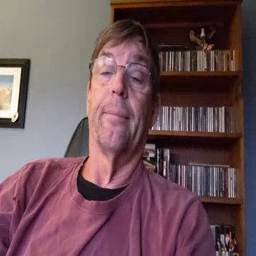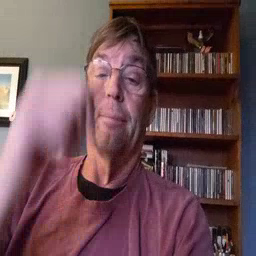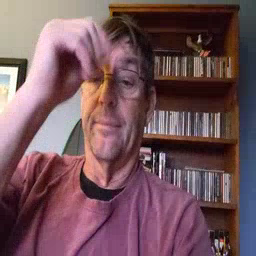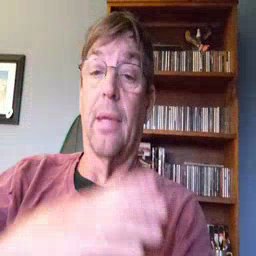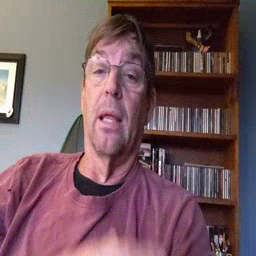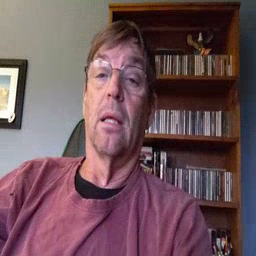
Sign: man